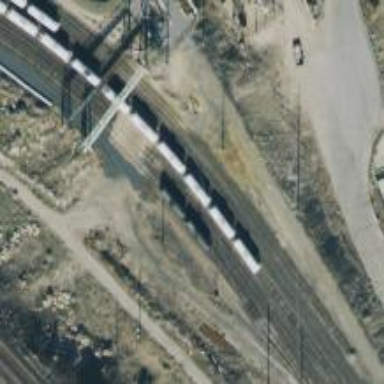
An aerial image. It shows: Railway spur service.